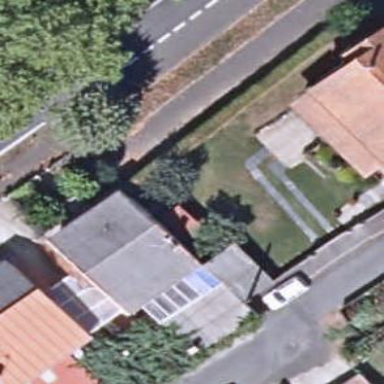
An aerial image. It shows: Simple house.